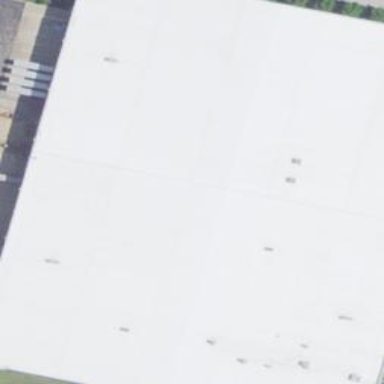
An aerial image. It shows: Warehouse.